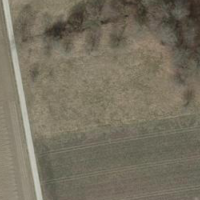
EUNIS habitat code: 52
Species observed at this site:
Campanula glomerata